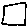
Label: square